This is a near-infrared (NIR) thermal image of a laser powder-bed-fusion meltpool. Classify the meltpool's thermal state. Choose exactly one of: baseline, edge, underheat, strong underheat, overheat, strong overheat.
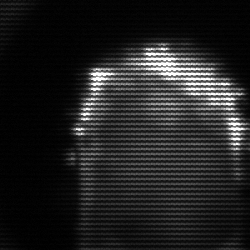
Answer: baseline